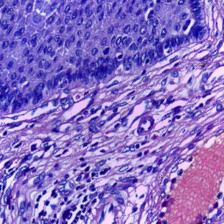
Diagnosis: Normal